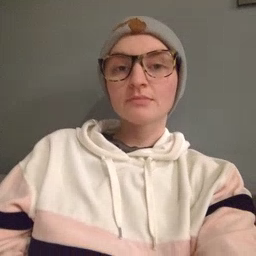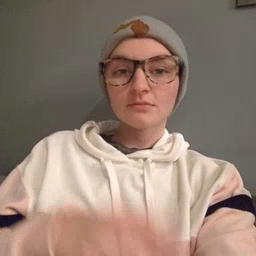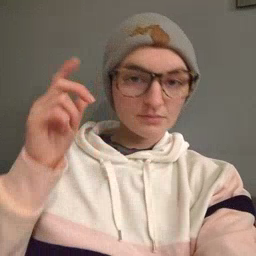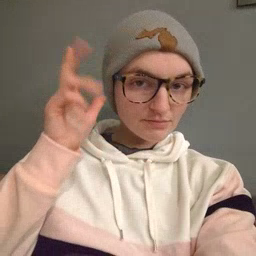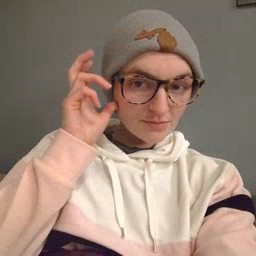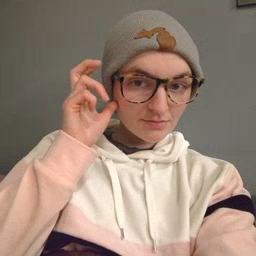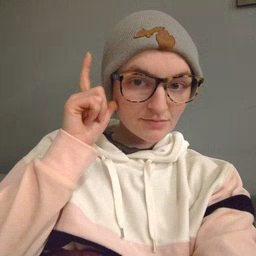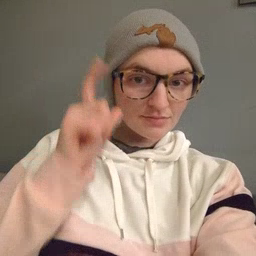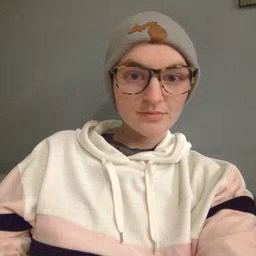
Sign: listen